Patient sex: F
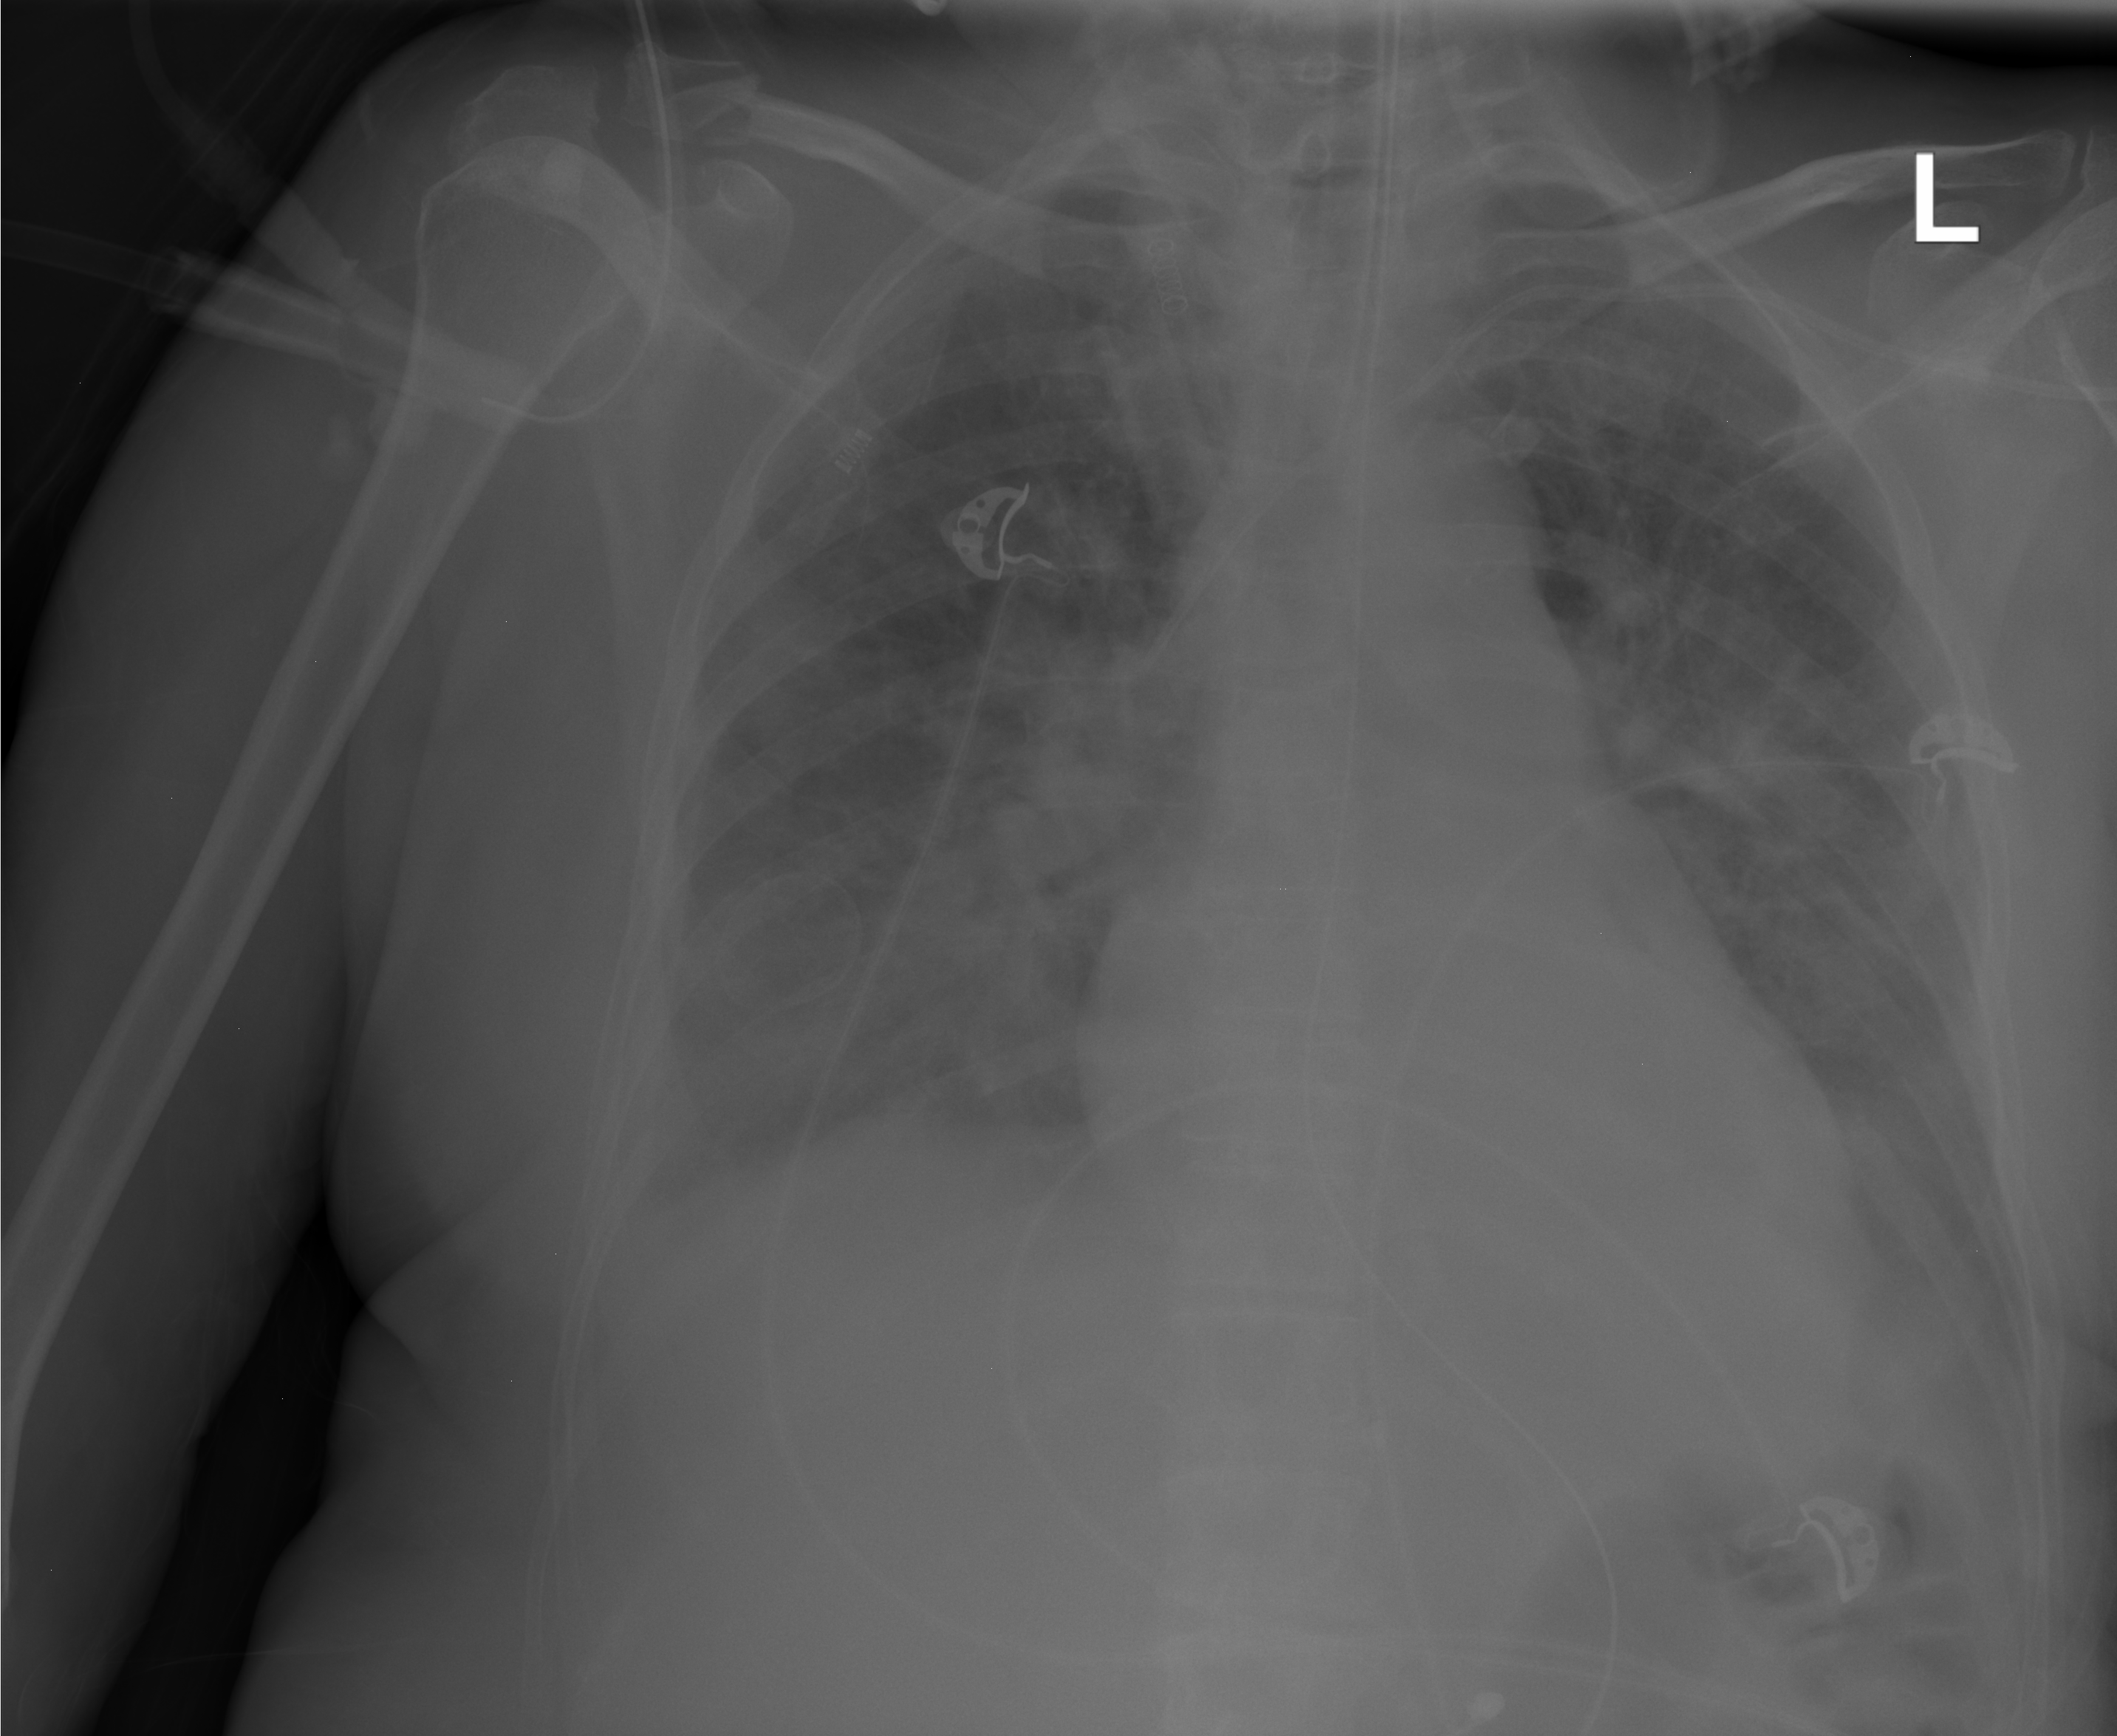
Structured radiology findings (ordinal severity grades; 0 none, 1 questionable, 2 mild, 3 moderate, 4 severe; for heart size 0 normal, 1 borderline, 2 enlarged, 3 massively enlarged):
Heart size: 0
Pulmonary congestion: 3
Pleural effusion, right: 2
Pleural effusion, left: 2
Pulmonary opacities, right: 2
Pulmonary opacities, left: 1
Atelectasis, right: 2
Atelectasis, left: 2